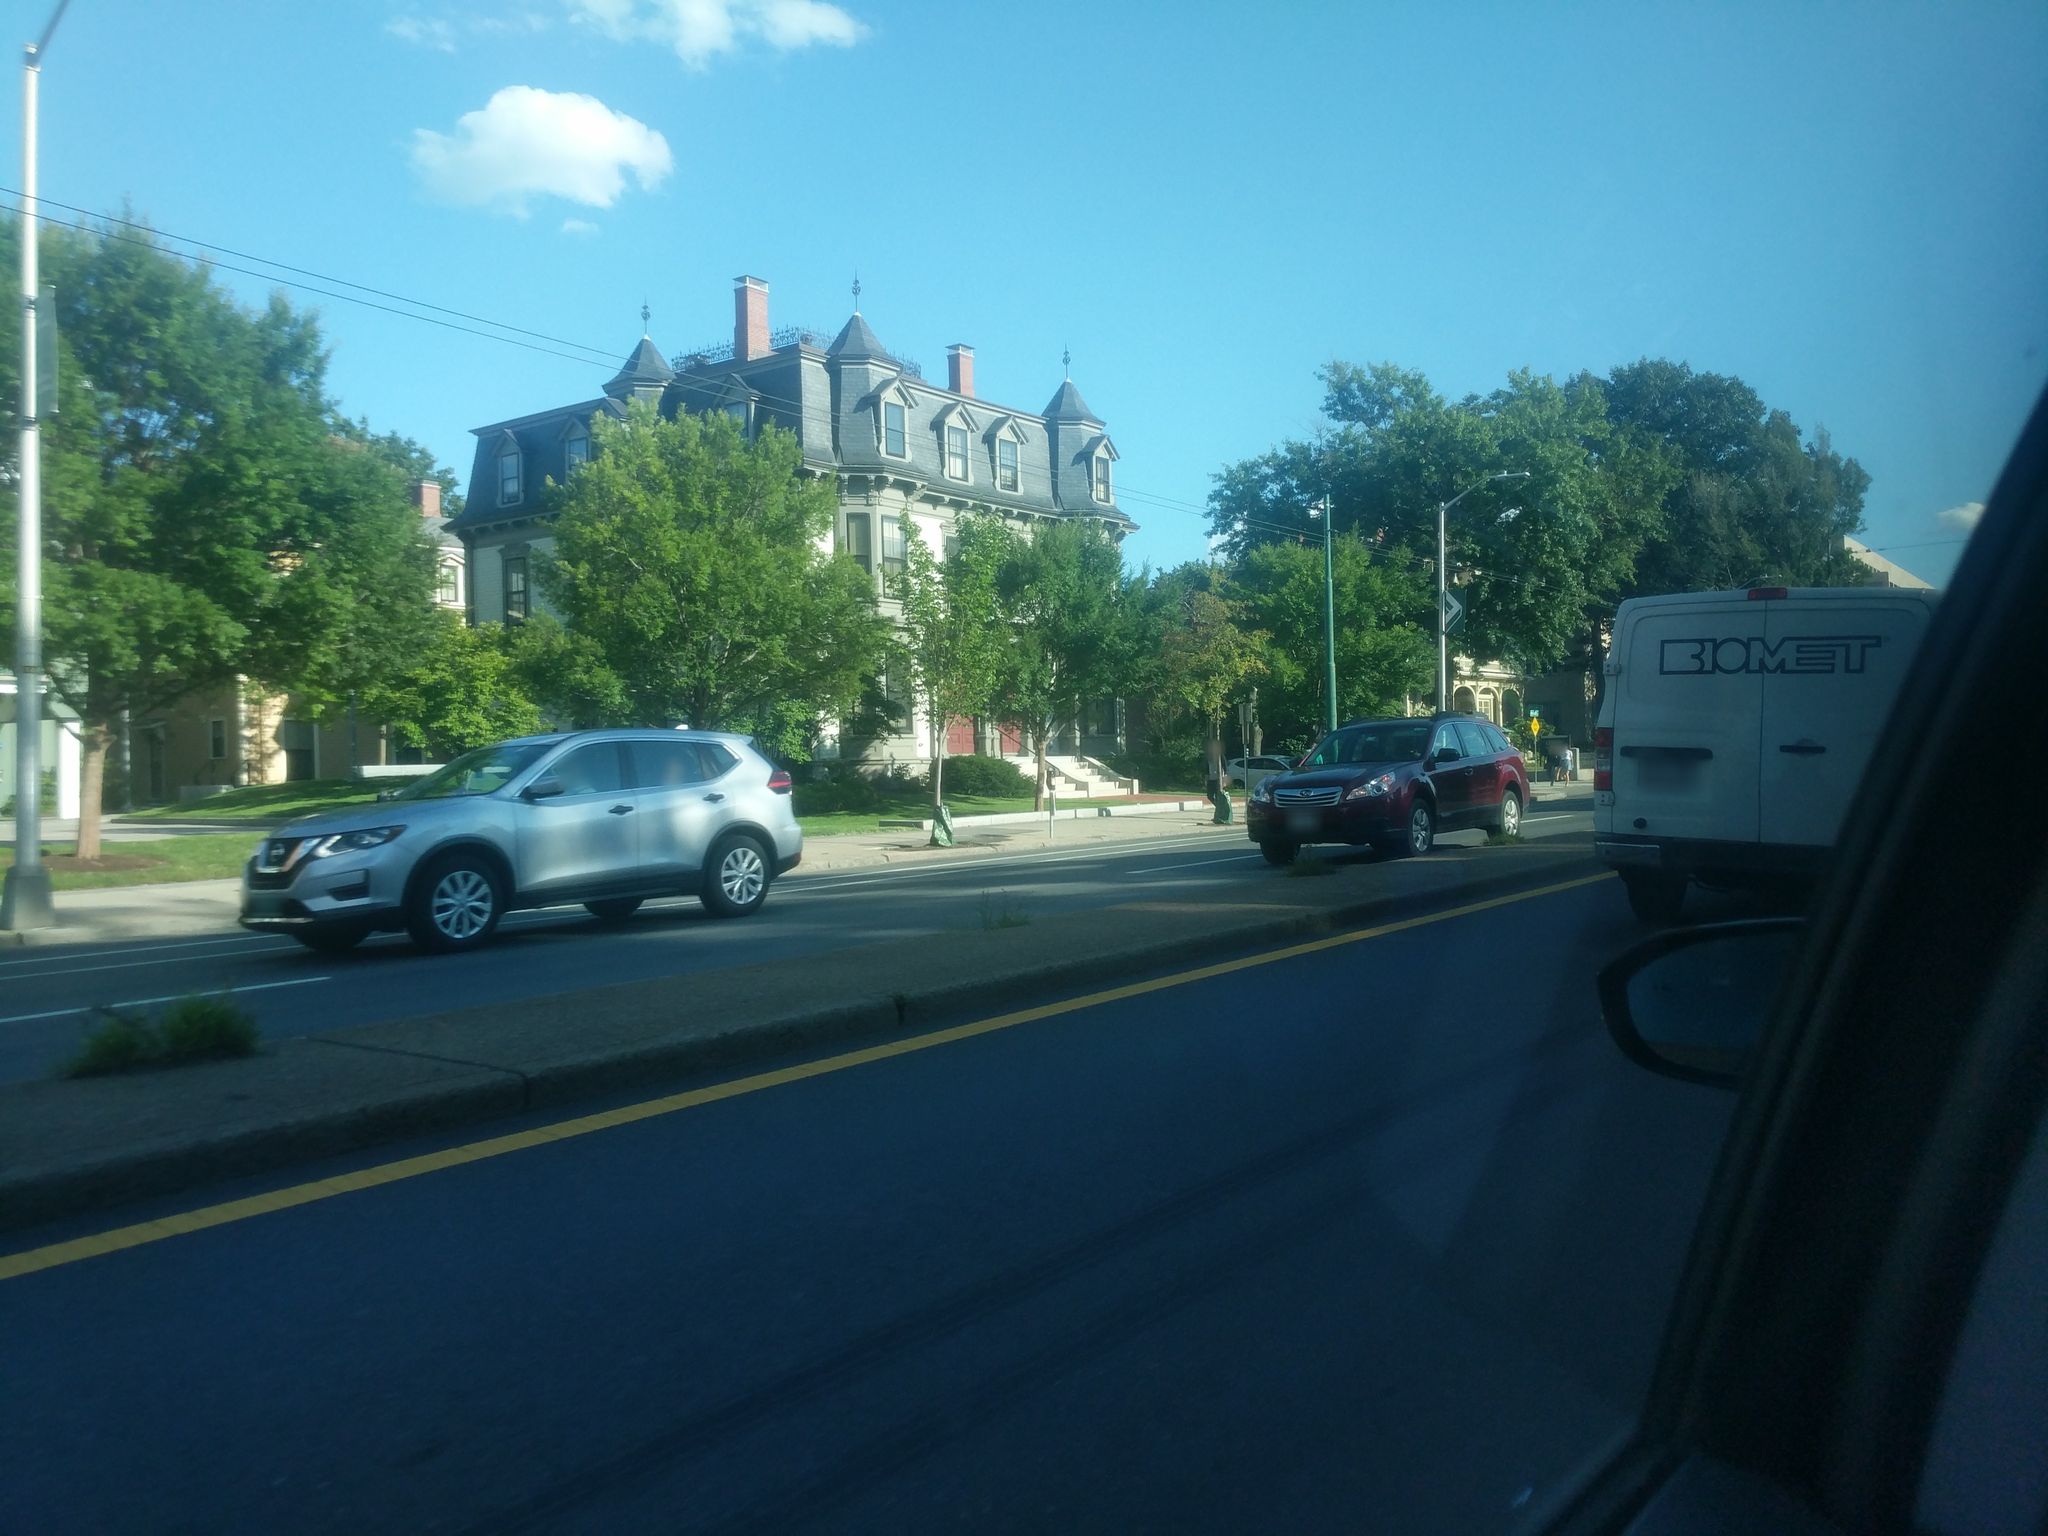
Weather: clear
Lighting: day
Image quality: good
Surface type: driving surface
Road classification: footway
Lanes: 2
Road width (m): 26.8
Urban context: urban centre
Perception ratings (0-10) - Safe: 7.21, Lively: 9.29, Beautiful: 7.88, Boring: 6.93, Depressing: 0.37, Wealthy: 3.52